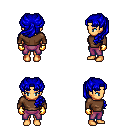
a pixel art fantasy rpg character, female body template, human, tanned skin, brown long-sleeve shirt, magenta pants, blue princess hairstyle, gold gloves, four views (front, back, left, right), 2x2 character sprite sheet, small pixel art, hard edges, no anti-aliasing